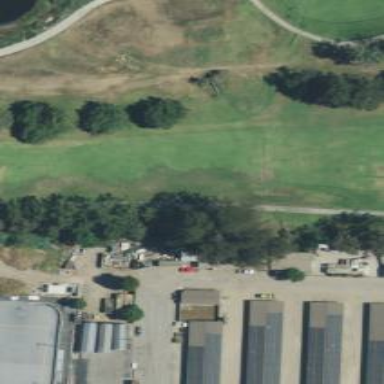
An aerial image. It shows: Golf hole.